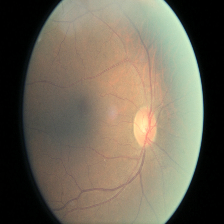
Diabetic retinopathy grade: Moderate